Question: I am using this in my project: <URL>
It works fine in the simulator but once I want to build in on my phone or make a ad-hoc built it fails. I don't really know how to understand the error messages.
Do I have to change something in the build settings? Traget is iOS 5 or higher.
Thanks for any help! Nick
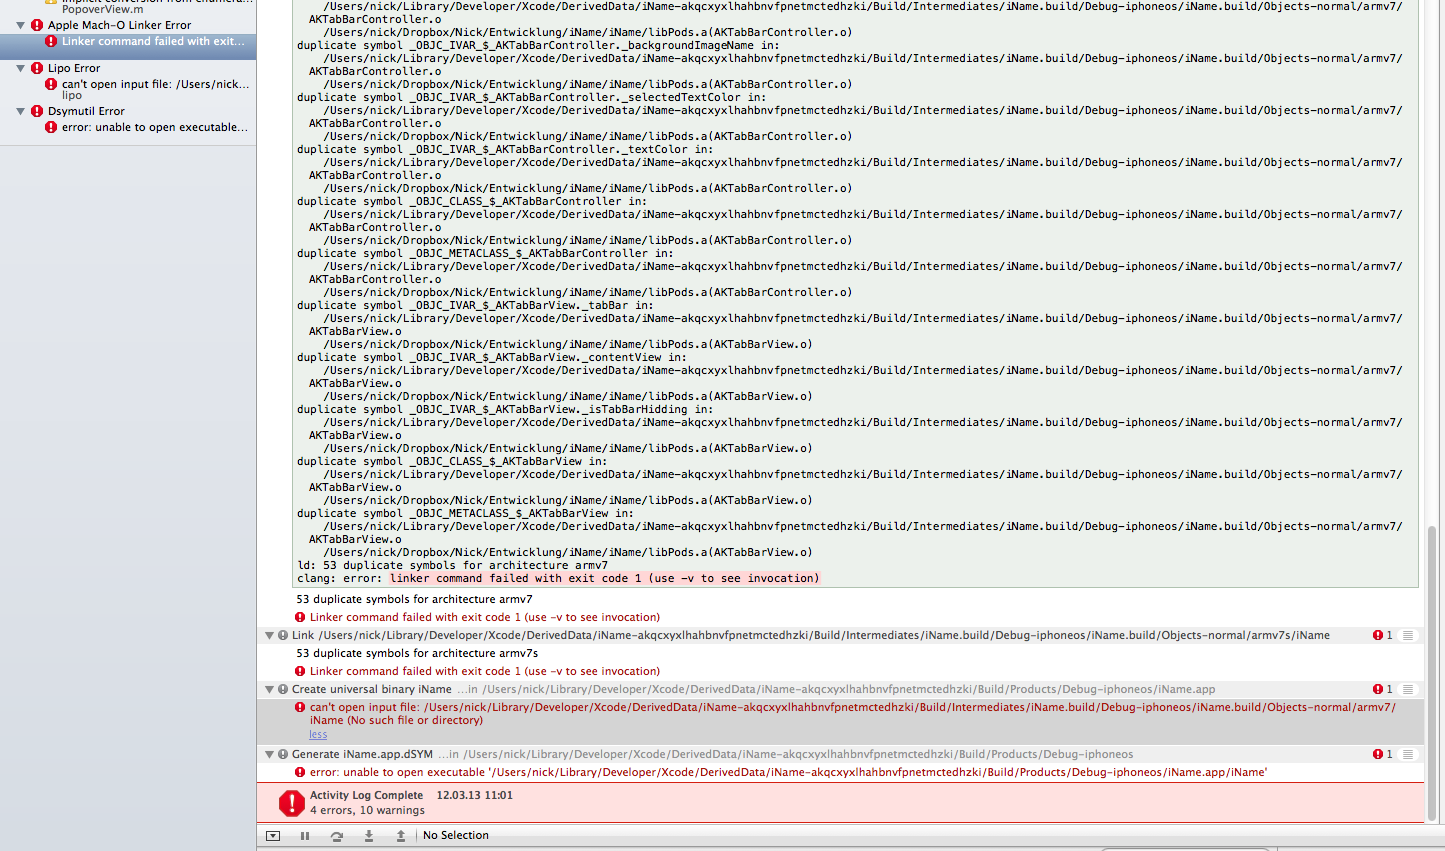
Answer: It look like you have multiples files on your project with the same name (maybe you added the AKTabBarController library twice)?
Try to clean up the project, see if you have duplicates and remove them.
Then CMD+Shift+K and CMD+Shift+Alt+K
Possibly the same problem as stated here: <URL>